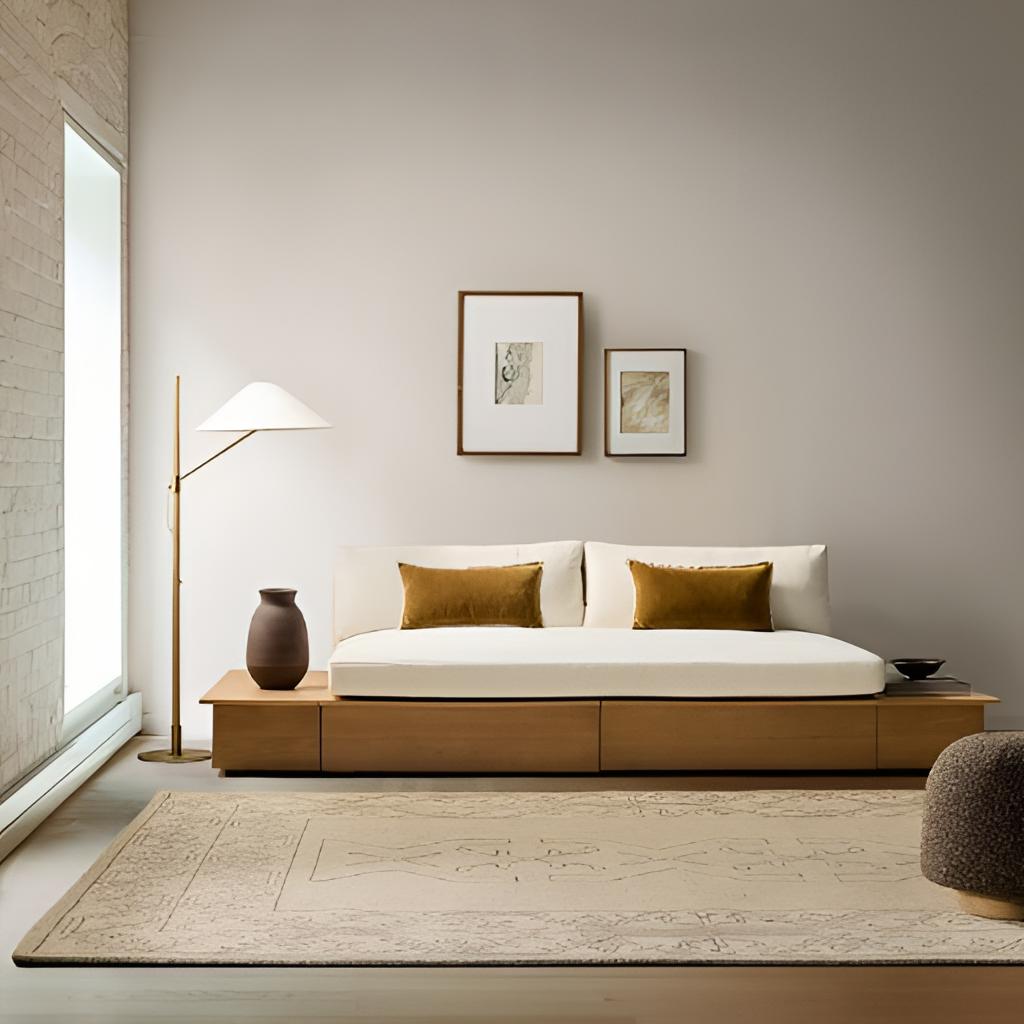
living room, beige fabric couch, minimalist, beige paint wallpaper, with solid pattern, beige wood flooring, with plank pattern